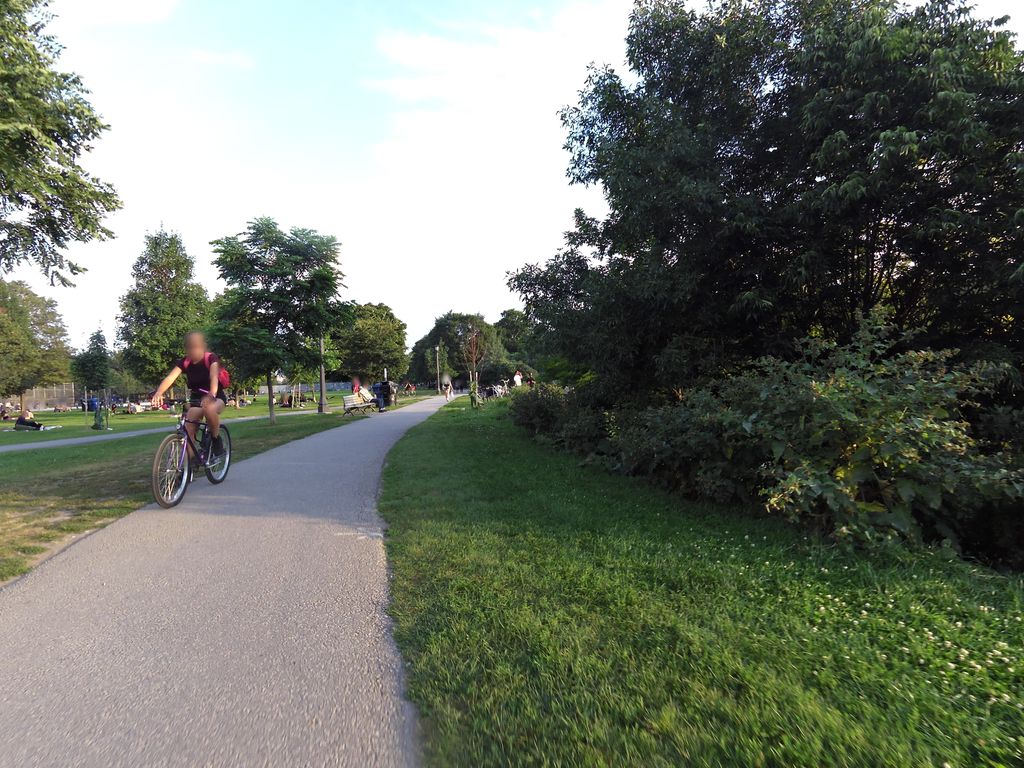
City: toronto